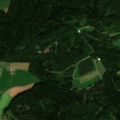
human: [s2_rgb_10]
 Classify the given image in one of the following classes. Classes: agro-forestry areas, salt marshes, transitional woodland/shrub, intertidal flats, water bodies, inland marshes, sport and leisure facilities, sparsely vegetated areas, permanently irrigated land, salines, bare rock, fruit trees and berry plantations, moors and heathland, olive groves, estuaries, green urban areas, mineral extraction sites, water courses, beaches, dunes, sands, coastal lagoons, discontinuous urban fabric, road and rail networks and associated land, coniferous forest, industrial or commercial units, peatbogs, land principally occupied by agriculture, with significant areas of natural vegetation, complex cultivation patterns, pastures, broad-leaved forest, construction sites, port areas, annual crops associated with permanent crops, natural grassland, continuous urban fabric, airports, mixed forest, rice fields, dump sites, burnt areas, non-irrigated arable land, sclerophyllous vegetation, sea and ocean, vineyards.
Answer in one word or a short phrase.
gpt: discontinuous urban fabric, non-irrigated arable land, coniferous forest, mixed forest